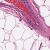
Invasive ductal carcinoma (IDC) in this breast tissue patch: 0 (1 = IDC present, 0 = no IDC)